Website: crate-barrel
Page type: review-order
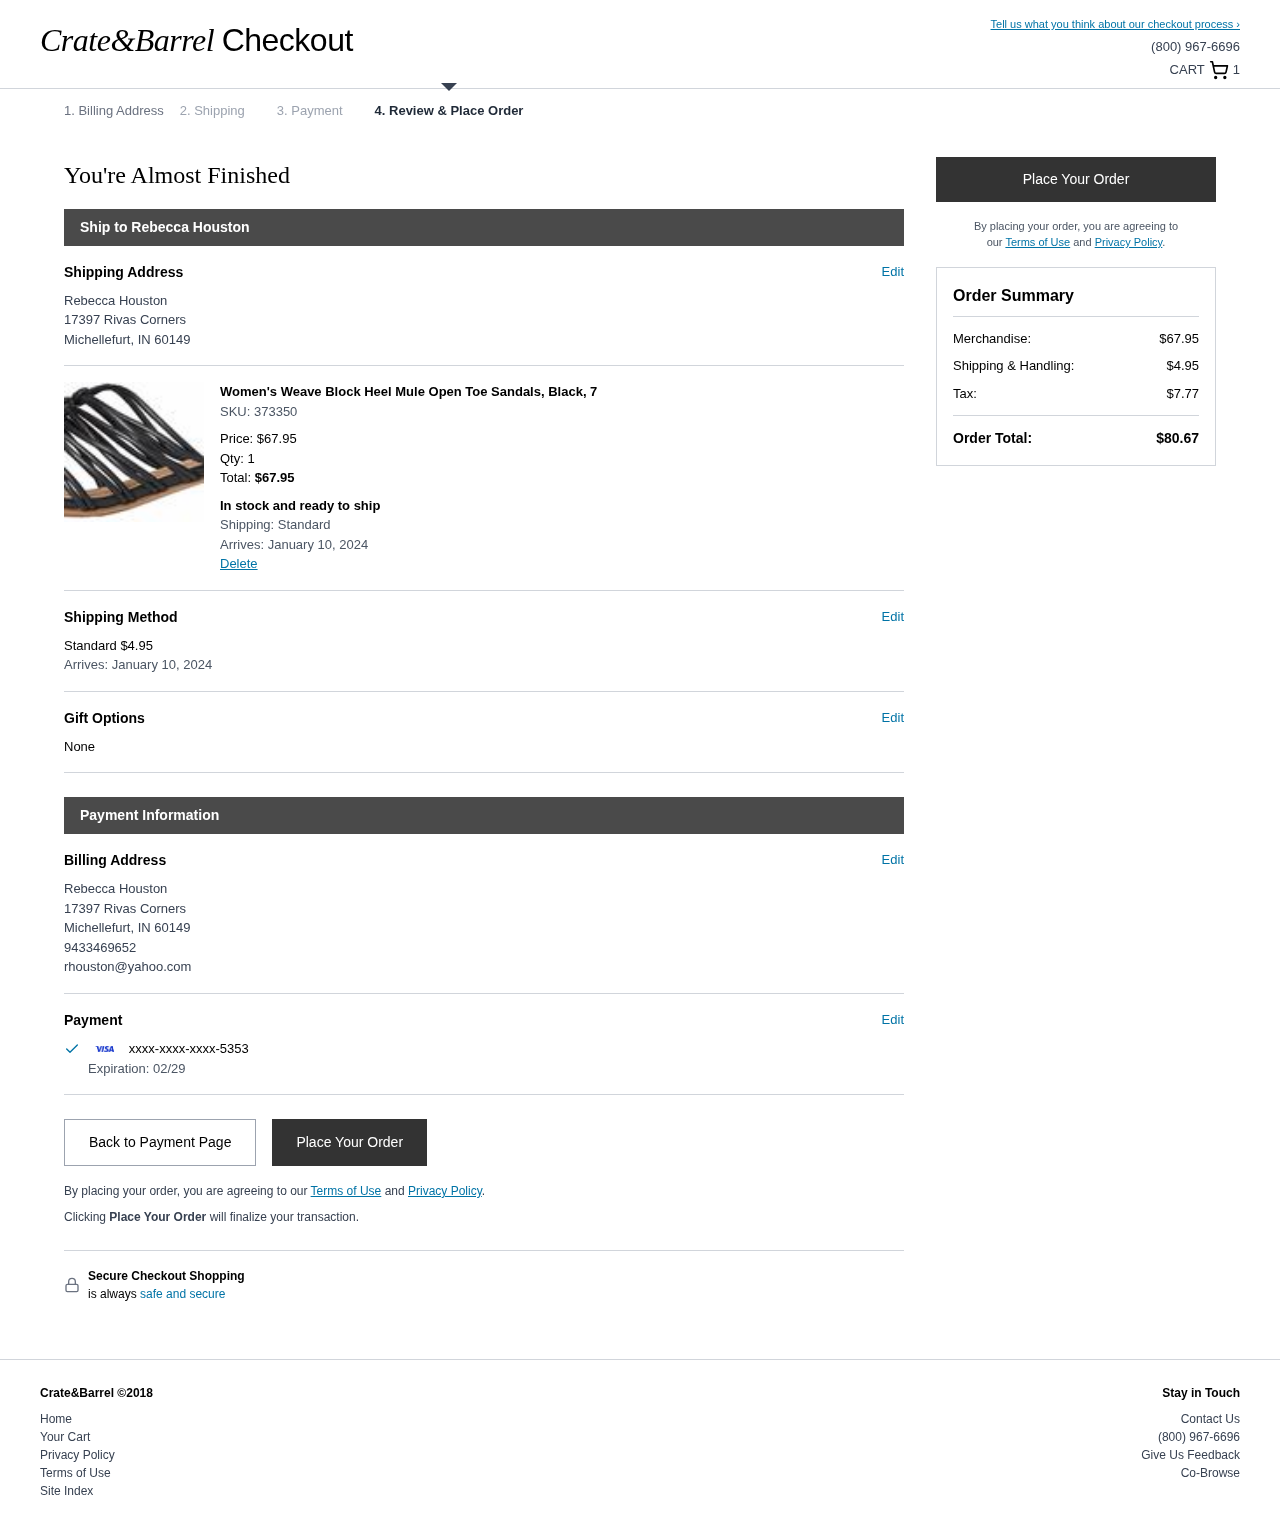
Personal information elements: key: PII_CARD_EXPIRY
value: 02/29
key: PII_CARD_LAST4
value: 5353
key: PII_EMAIL
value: rhouston@yahoo.com
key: PII_FULLNAME
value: Rebecca Houston
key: PII_PHONE
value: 9433469652
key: PII_STREET
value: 17397 Rivas Corners
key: PII_FULLNAME2
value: Rebecca Houston
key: PII_CITY2
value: Michellefurt
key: PII_STATE_ABBR2
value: IN
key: PII_POSTCODE
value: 60149
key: PII_POSTCODE_FULL
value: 60149
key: PII_POSTCODE_NUMERIC
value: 60149
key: PII_FULLNAME3
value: Rebecca Houston
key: PII_CITY3
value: Michellefurt
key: PII_STATE_ABBR3
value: IN
Product elements: key: PRODUCT1_NAME
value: Women's Weave Block Heel Mule Open Toe Sandals, Black, 7
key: PRODUCT1_PRICE
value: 67.95
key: PRODUCT1_QUANTITY
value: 1
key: PRODUCT1_SKU
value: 373350
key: PRODUCT1_TOTAL
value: $67.95
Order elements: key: ORDER_NUM_ITEMS
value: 1
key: ORDER_DELIVERY_DATE
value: January 10, 2024
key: ORDER_SHIPPING_COST
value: $4.95
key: ORDER_DELIVERY_DATE2
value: January 10, 2024
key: ORDER_SUBTOTAL
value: $67.95
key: ORDER_SHIPPING_COST2
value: $4.95
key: ORDER_TAX
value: $7.77
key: ORDER_TOTAL
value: $80.67